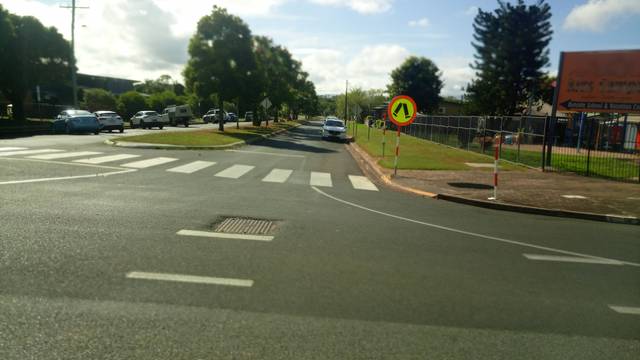
Region: Australia
Coordinates: -16.996, 145.425